Question: Why am I getting told that there is a missing ; when trying to create this for loop?

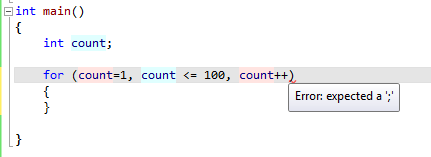
Answer: Replace 'for( count=1, count<=100, count++)' with -
'''
for( count=1; count<=100; count++)
'''
for ( init-expression ; cond-expression ; loop-expression )
statement